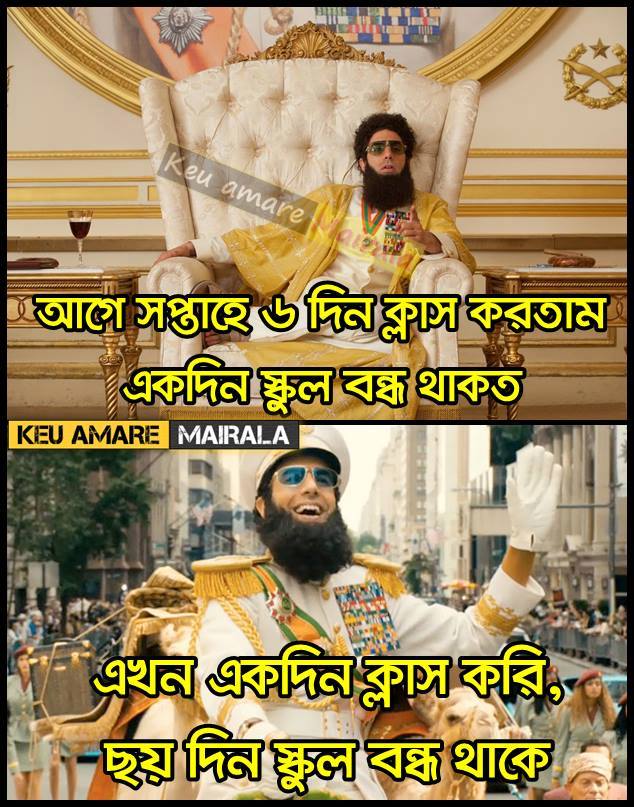
Text: আগে সপ্তাহে ৬ দিন ক্লাস করতাম একদিন স্কুল বন্ধ থাকত এখন একদিন ক্লাস করি, ছয় দিন স্কুল বন্ধ থাকে
Label: Non Hate